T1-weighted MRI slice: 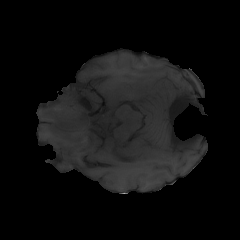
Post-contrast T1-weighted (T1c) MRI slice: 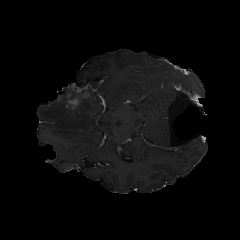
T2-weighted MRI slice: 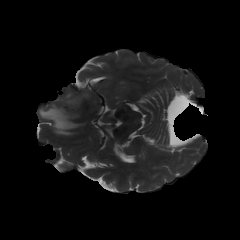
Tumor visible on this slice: yes